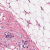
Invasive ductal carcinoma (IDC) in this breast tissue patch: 0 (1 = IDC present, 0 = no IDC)